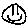
Label: smiley face